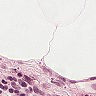
Metastatic tissue present: no